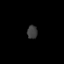
Tissue: prostate
Cell type: T cells
Senescence score: 0.7014
Nuclear area (px): 135
Mean DAPI intensity: 60.326